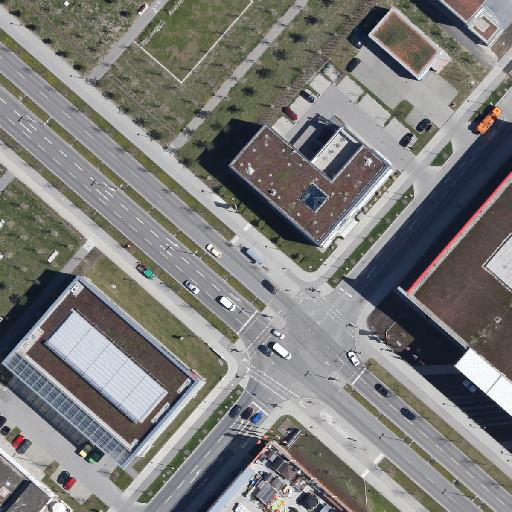
Referring expression: heavy-duty vehicle driving on the road